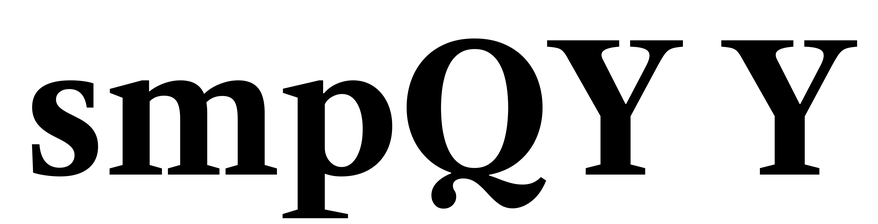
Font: LibreCaslonText_Bold